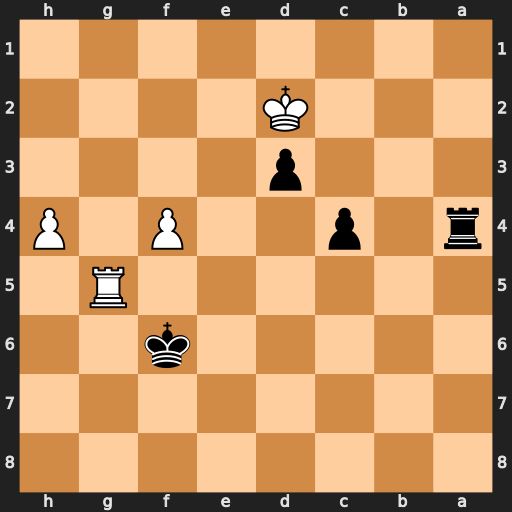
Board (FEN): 8/8/5k2/6R1/r1p2P1P/3p4/3K4/8
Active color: b
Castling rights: -
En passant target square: -
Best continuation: Ra2+ Kc3 Rc2+